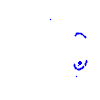
Particle: kaon